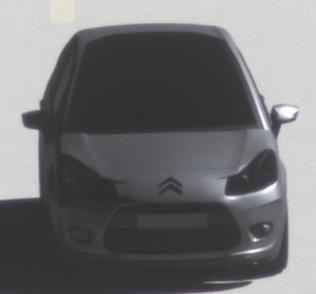
Make: Citroen
Model: C3 1.1
Detailed model: C3 (II)
Model produced from: 2010/01
Model produced until: 2012/03
Doors: 5
Color: gray
Road condition: dry road
Daytime: morning or afternoon
Contrast: high contrast